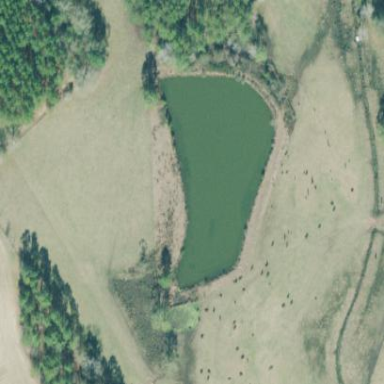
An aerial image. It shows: Pond surrounded by natural water.